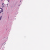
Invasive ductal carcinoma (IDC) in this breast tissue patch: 0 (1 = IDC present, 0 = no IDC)